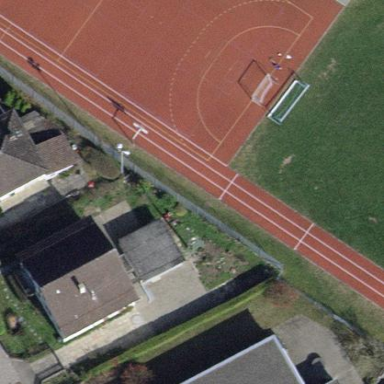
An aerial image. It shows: Tartan track in leisure land.